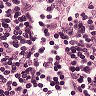
Metastatic tissue present: no